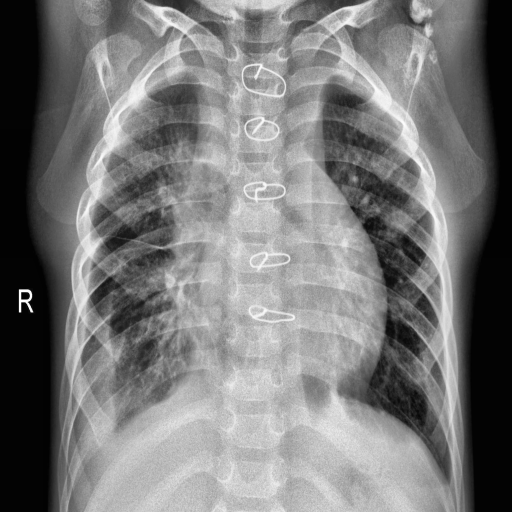
Finding: PNEUMONIA